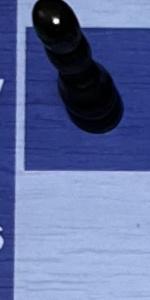
Label: Empty